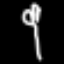
Label: fork